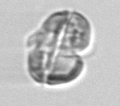
Label: Karenia